Interaction volume radius: 10 \u00c5
Interaction volume height: 20 \u00c5
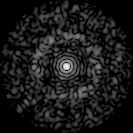
Disorder parameter: 0.8489